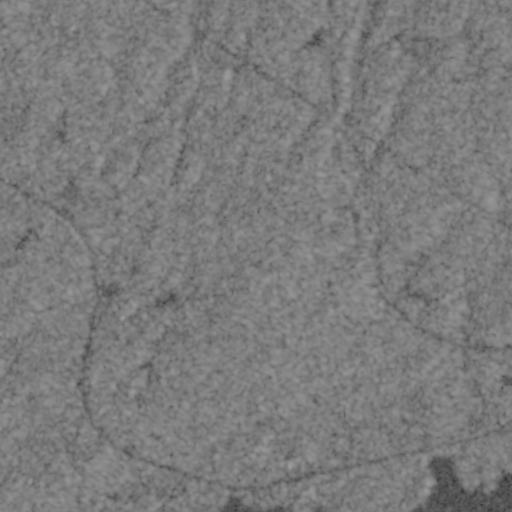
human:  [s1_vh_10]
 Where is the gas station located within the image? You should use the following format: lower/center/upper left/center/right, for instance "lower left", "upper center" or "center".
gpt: The gas station is located in the lower center of the image.
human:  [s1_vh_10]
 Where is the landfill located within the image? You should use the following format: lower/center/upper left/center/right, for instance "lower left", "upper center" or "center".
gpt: The landfill is located in the upper left of the image.
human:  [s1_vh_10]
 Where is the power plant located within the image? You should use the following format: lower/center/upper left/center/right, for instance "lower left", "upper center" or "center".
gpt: There is no power plant in the image.

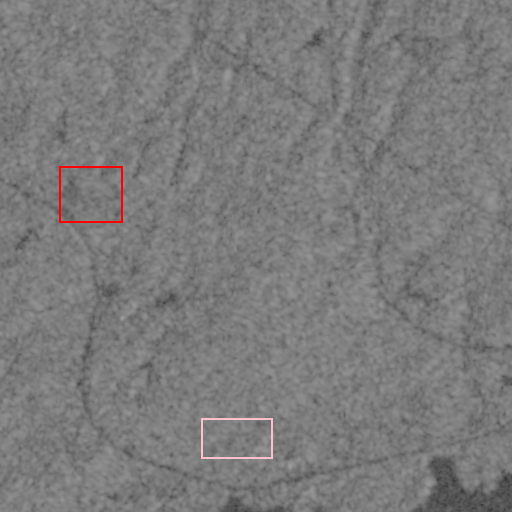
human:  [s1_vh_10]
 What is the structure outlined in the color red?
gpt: The structure outlined in red is a landfill.
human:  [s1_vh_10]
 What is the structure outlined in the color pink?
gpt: The structure outlined in pink is a quarry.
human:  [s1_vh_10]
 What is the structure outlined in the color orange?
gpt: There is no orange outline.